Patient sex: M
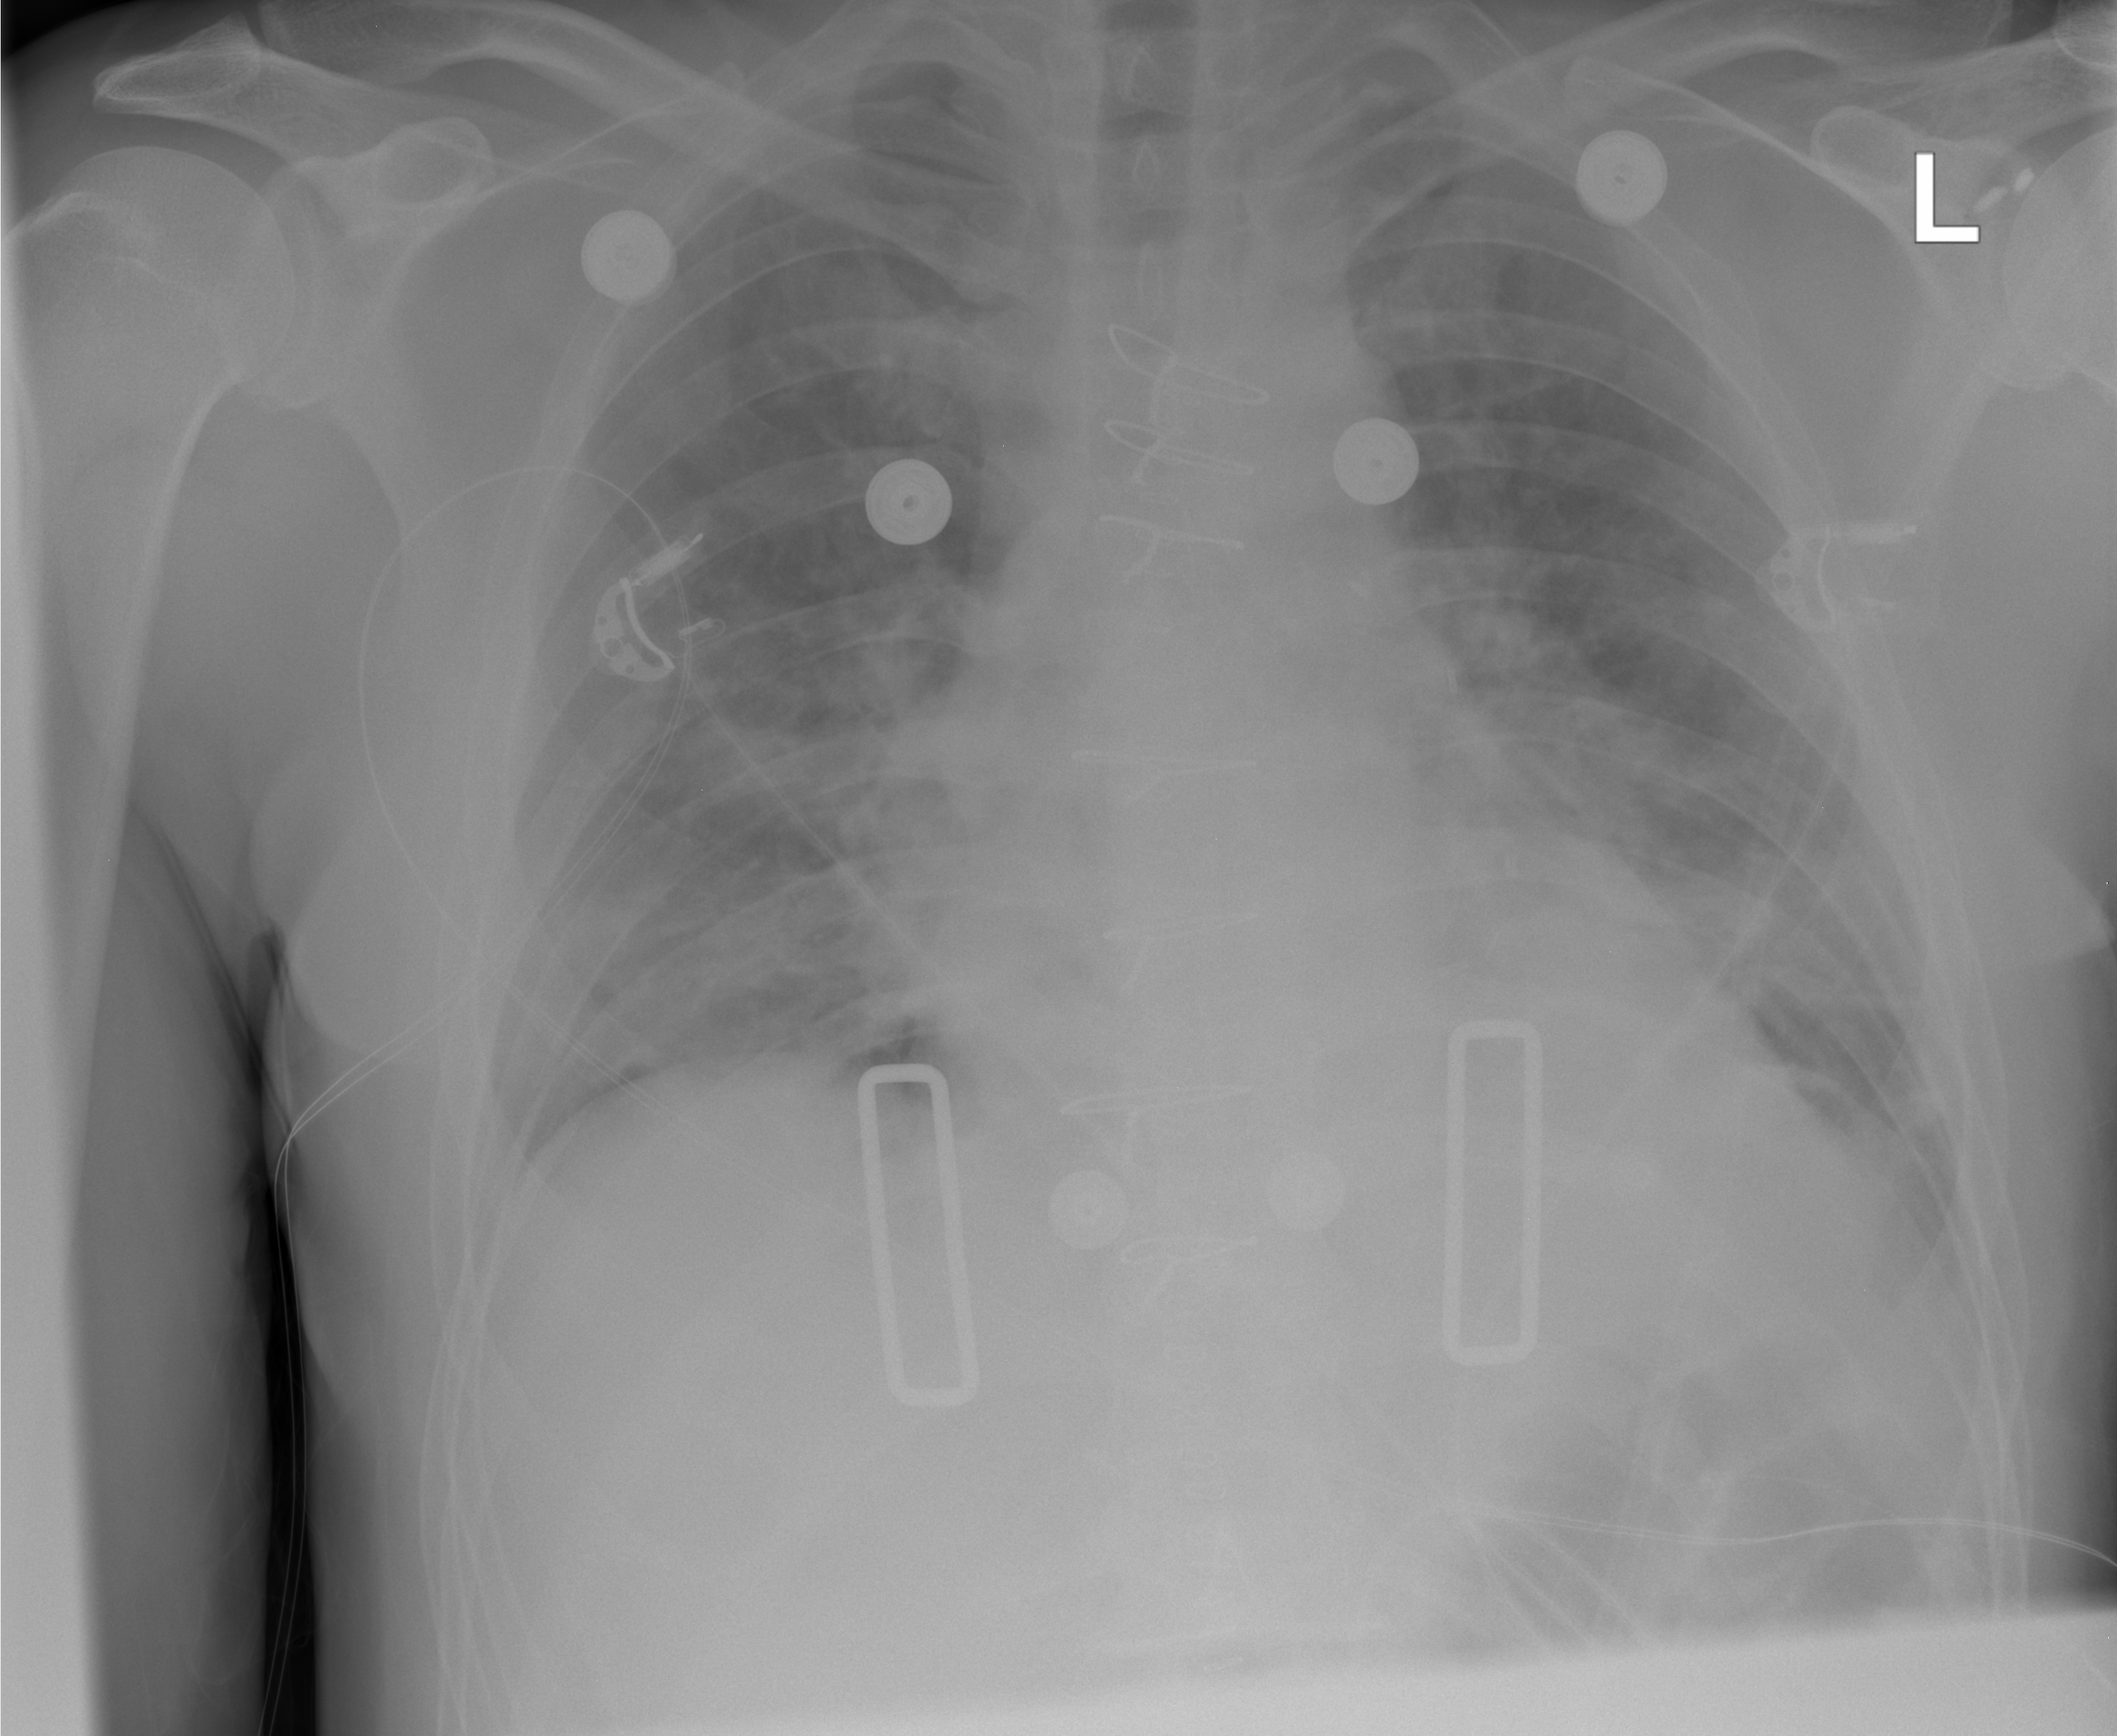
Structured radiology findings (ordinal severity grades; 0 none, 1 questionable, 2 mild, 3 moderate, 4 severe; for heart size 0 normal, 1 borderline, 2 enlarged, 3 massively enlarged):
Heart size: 2
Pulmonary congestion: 2
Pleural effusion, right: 0
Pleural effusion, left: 0
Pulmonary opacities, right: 2
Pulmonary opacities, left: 2
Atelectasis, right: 2
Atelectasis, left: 2